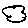
Label: cloud